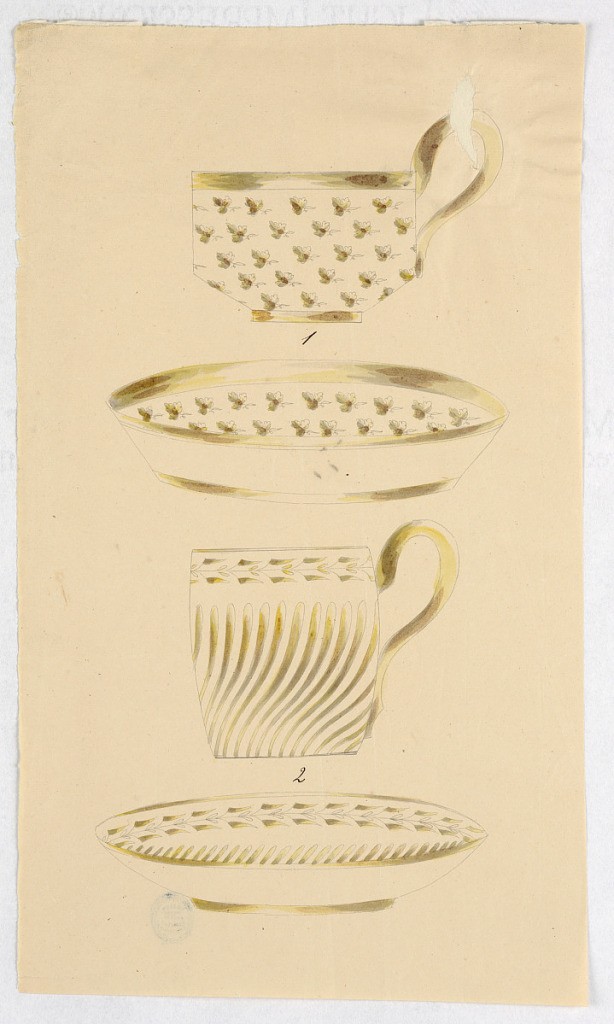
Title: Sample Sheet, Two Designs for Cups and Saucers
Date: ca. 1825
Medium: Brush and gray, yellow, brown watercolor on cream paper
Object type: Drawing
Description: Two designs for cups and saucers probably made of cut glass; opal, hylite.  Arranged in a vertical row showing a cup at top, a saucer below, the number "1" inscribed in pen and black ink in the interval between. Second design for a cup and saucer below with the number "2" inscribed in pen and black ink in the interval between. The cup handles are at right. The decorating consists in the upper designs of framing stripes and rows of golden leaves, in the lower designs of framing garlands and carved flutes.